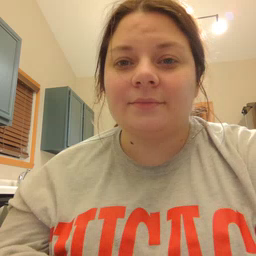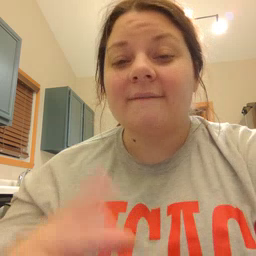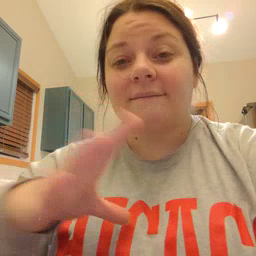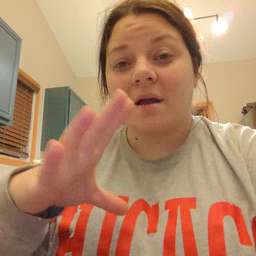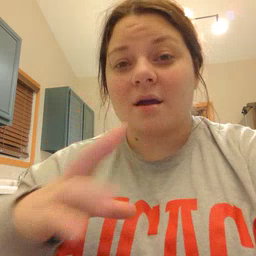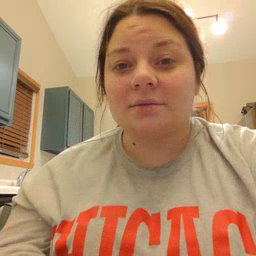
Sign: fine